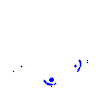
Particle: pion